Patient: sex F, age 56
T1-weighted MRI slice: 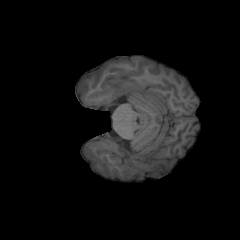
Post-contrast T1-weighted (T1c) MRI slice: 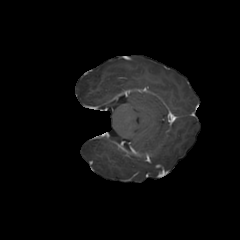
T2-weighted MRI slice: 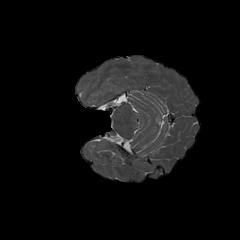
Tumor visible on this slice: no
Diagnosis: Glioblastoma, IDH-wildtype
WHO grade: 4